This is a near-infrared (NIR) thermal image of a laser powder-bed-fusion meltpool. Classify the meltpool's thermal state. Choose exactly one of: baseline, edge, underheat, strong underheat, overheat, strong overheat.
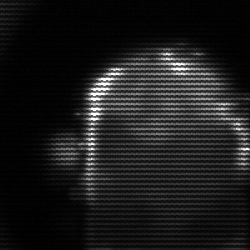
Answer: baseline